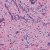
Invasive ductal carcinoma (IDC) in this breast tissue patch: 1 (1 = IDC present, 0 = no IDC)